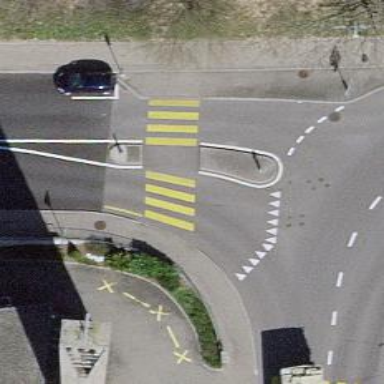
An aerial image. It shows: Zebra crossing with pedestrian island.